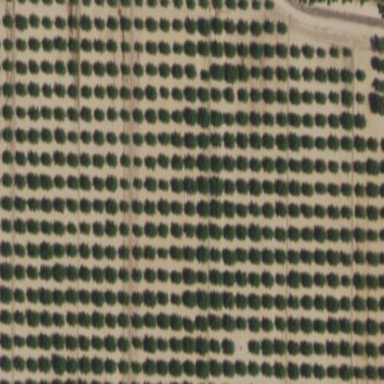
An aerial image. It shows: Orchard.